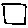
Label: square